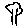
Label: tree